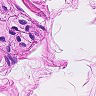
Metastatic tissue present: no